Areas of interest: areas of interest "Soccer Field"
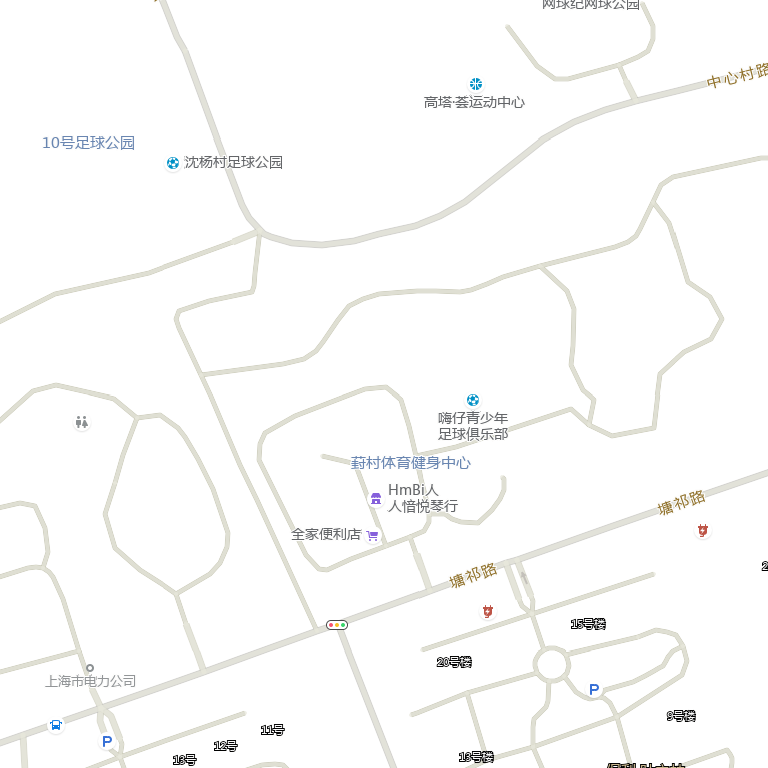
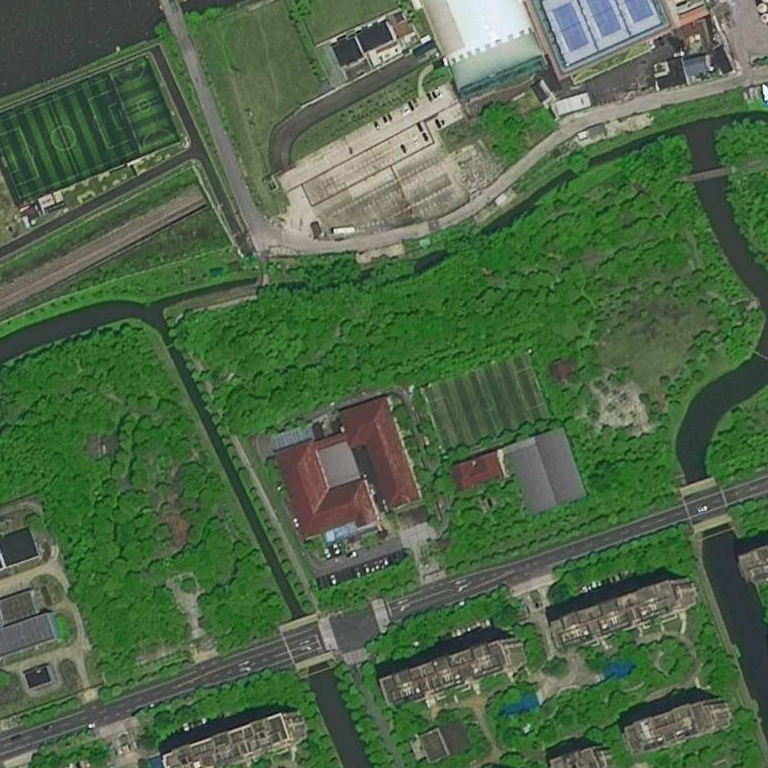